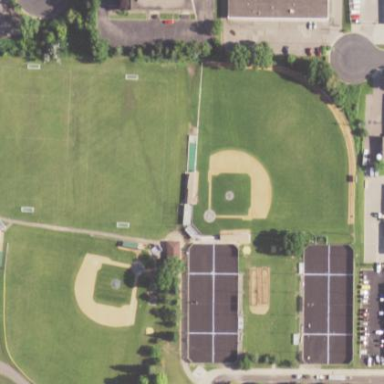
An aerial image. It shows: Baseball pitch for leisure land activities.